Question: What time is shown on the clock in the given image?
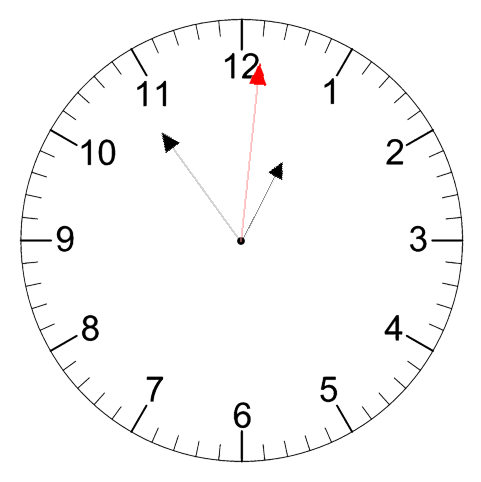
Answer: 12:54:01